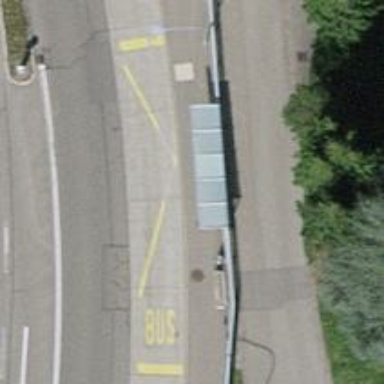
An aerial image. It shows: Platform for public transport with shelter.